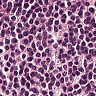
Metastatic tissue present: no